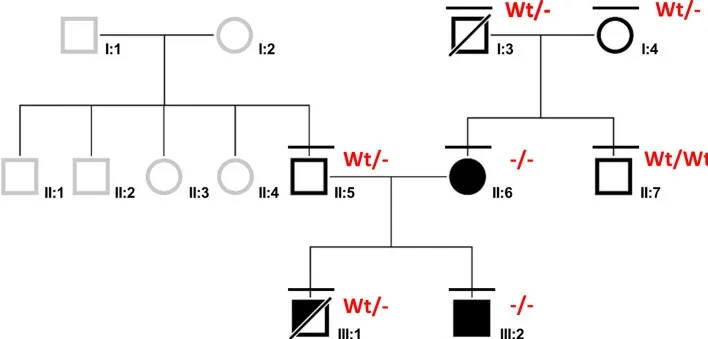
Pedigree of the family.
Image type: pathology (immunostaining)